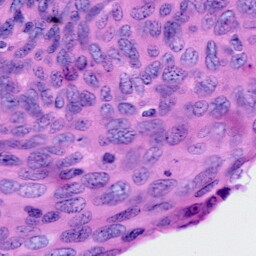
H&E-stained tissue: Cervix